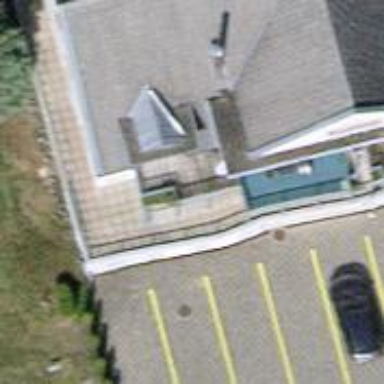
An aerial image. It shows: Cafe.